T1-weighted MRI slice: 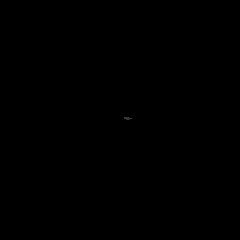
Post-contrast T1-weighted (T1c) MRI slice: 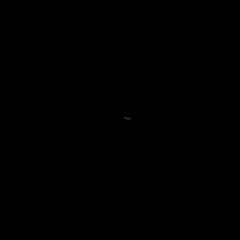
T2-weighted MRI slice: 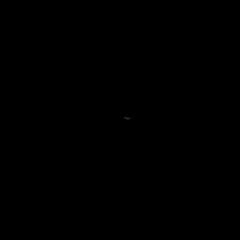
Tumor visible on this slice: no